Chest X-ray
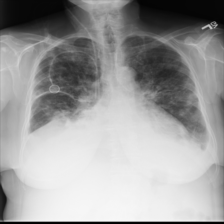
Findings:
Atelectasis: negative
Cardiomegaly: positive
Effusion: positive
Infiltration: positive
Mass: negative
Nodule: negative
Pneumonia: negative
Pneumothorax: negative
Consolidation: negative
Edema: negative
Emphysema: negative
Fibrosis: negative
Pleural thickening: negative
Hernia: negative